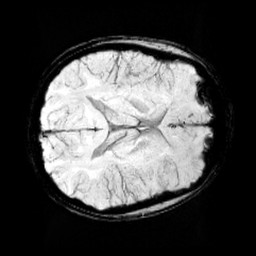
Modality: minIP
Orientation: axial
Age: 12
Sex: male
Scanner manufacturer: siemens
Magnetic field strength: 3 T
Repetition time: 0.027 s
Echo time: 0.02 s